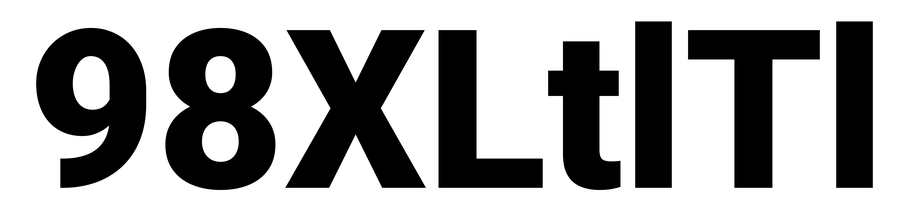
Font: Roboto_Black